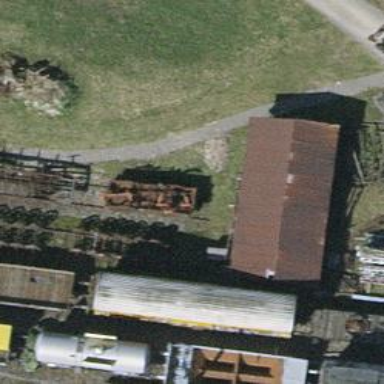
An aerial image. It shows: Preserved railway siding.